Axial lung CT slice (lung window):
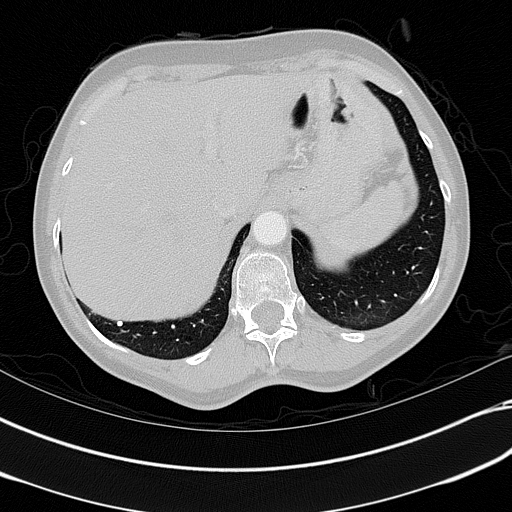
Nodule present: yes
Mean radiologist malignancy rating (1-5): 1.5